Interaction volume radius: 5 \u00c5
Interaction volume height: 15 \u00c5
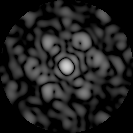
Disorder parameter: 0.6281